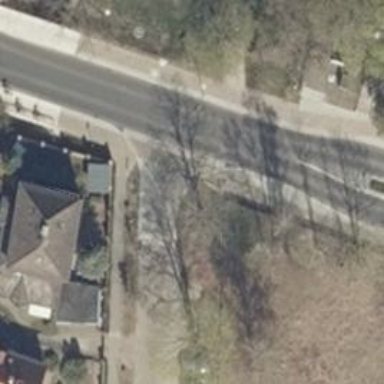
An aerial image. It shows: Table-style traffic calming feature.